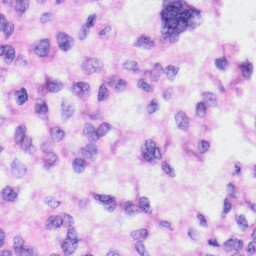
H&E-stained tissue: Liver